Interaction volume radius: 5 \u00c5
Interaction volume height: 30 \u00c5
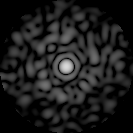
Disorder parameter: 0.818